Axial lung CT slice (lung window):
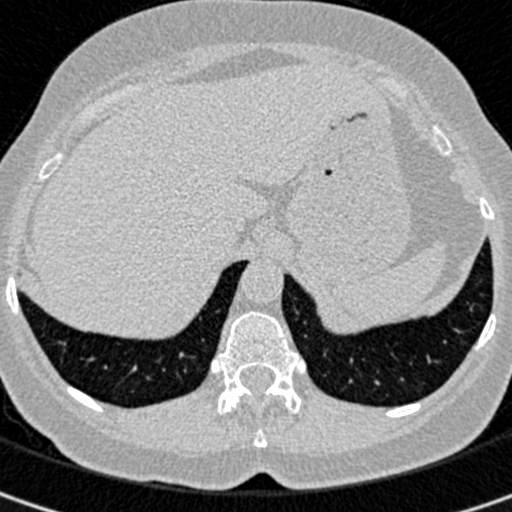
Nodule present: no